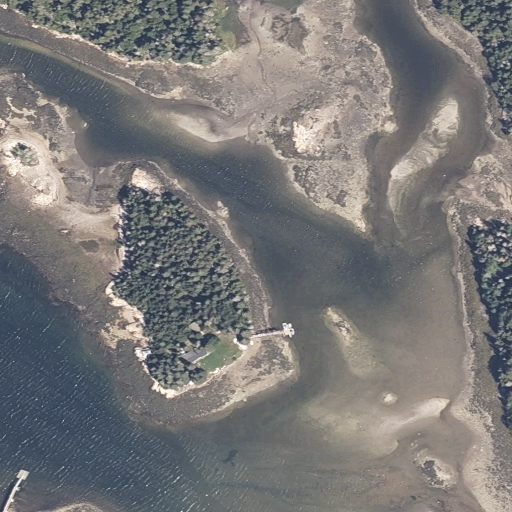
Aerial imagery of island in Maine named Norris Island containing open water, herbaceous wetlands, evergreen forest, open development, and barren land